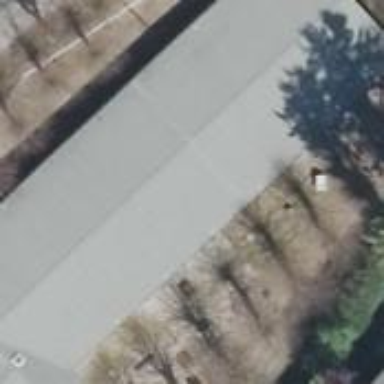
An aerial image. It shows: Kindergarten.